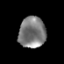
Tissue: prostate
Cell type: T cells
Senescence score: 0.3531
Nuclear area (px): 820
Mean DAPI intensity: 124.163